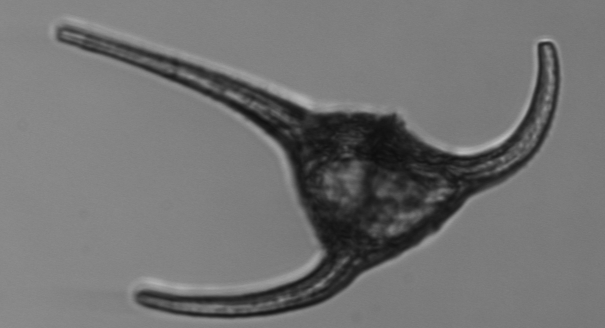
Label: Tripos